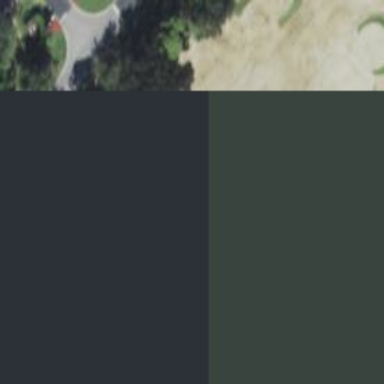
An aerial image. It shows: Grassy area designated for driving range golf.